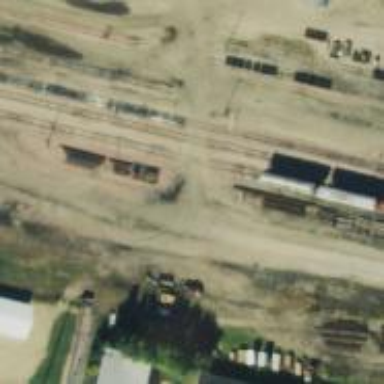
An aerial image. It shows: Railway level crossing.